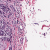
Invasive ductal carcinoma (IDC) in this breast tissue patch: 1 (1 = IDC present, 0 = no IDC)